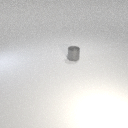
small gray metal cylinder